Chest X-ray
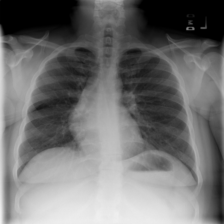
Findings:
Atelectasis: negative
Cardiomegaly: negative
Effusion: negative
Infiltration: negative
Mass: negative
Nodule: negative
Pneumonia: negative
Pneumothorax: negative
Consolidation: negative
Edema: negative
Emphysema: negative
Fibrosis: negative
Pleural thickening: negative
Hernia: negative